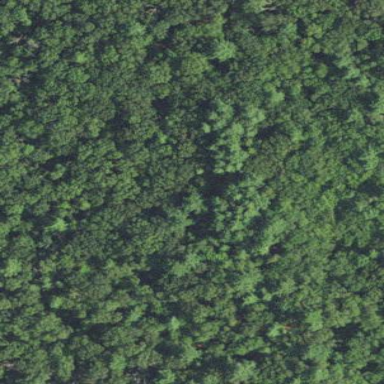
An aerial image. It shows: Mixed leaf woodland.